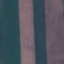
Land use / land cover: AnnualCrop